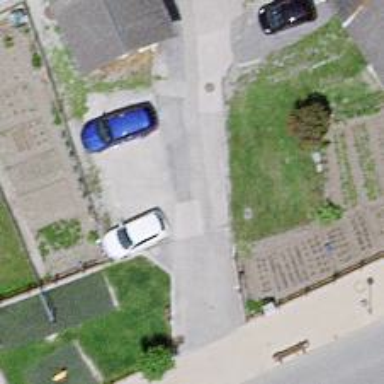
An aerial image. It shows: Alley classified as service road.